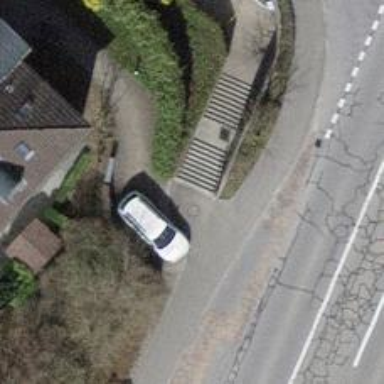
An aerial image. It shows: Set of steps on the road.